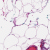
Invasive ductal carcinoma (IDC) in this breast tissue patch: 0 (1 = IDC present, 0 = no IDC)